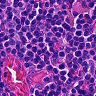
Metastatic tissue present: no